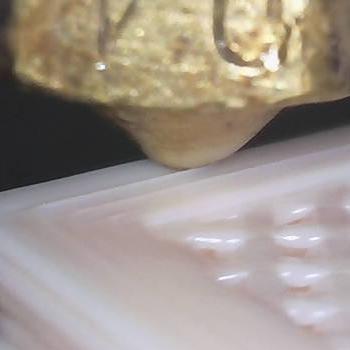
Flow rate: 149%